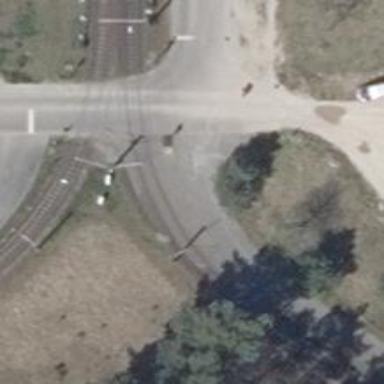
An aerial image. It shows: Railway signal.